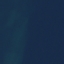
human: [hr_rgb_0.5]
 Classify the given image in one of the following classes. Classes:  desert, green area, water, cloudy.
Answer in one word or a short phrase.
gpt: water